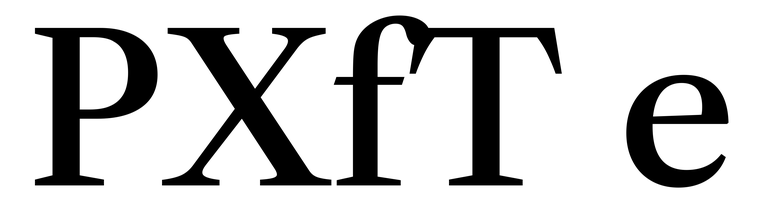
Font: LibreCaslonText_Medium